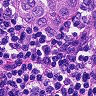
Metastatic tissue present: yes